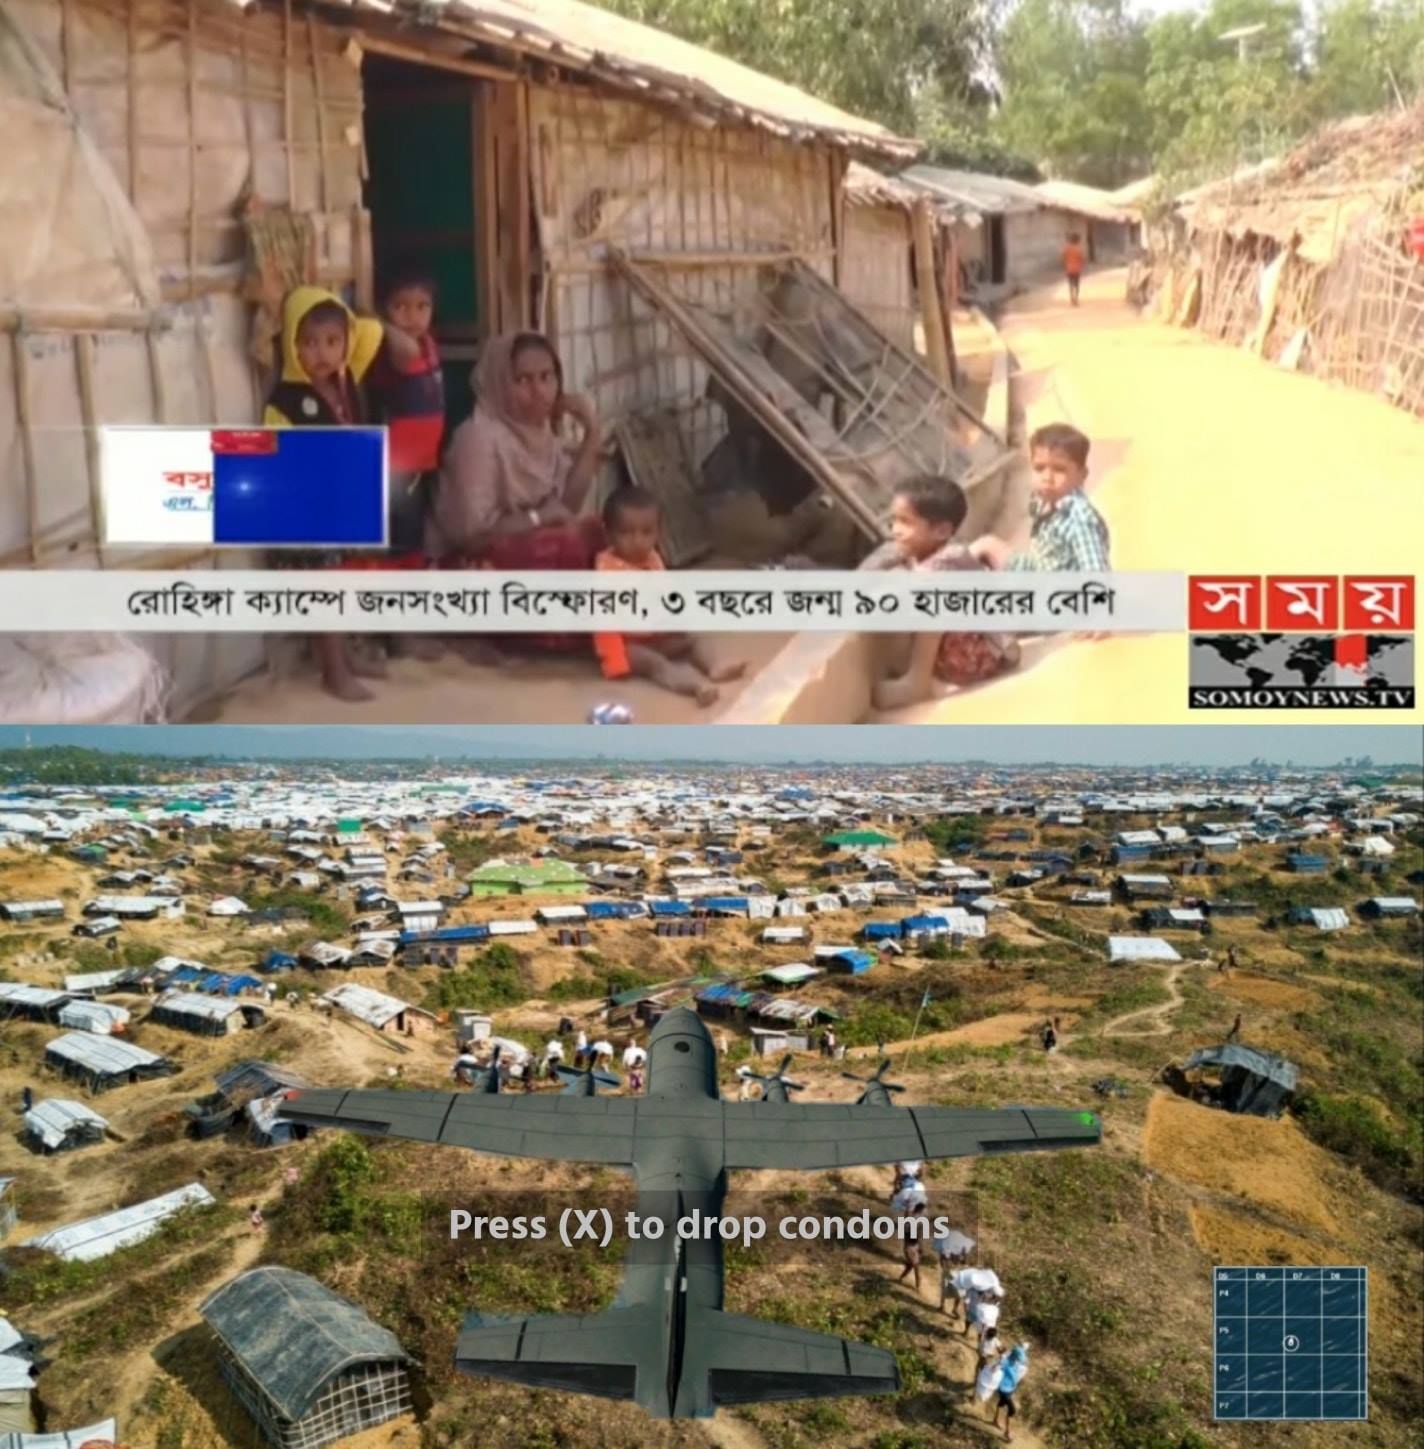
Caption:  রোহিঙ্গা ক্যাম্পে জনসংখ্যা বিস্ফোরণ  , ৩ বছরে জন্ম ৯০ হাজারের বেশি       Press (X) to drom condoms
Label: non-hate